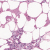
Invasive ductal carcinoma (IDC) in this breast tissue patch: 0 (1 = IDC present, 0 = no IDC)